Question: This code worked up until I converted my project from ios4 to ios6 (+ARC) and swapped my xib files for storyboards. Now any click I make is counted as a long press.
'''
- (void)viewDidLoad
{
[super viewDidLoad];
for(UIButton *button in buttons)
{
UILongPressGestureRecognizer *longPressRecognizer = [[UILongPressGestureRecognizer alloc] initWithTarget:self action:@selector(longPressDetected:)];
longPressRecognizer.minimumPressDuration = 1;
longPressRecognizer.numberOfTouchesRequired = 1;
[button addGestureRecognizer:longPressRecognizer];
}
'''
}
'''
- (IBAction)longPressDetected:(UIGestureRecognizer *)sender
{
if (sender.state != UIGestureRecognizerStateBegan)
{
NSLog(@"duplicate press cancelled");
return;
}
NSLog(@"LongPress Received");
}
'''

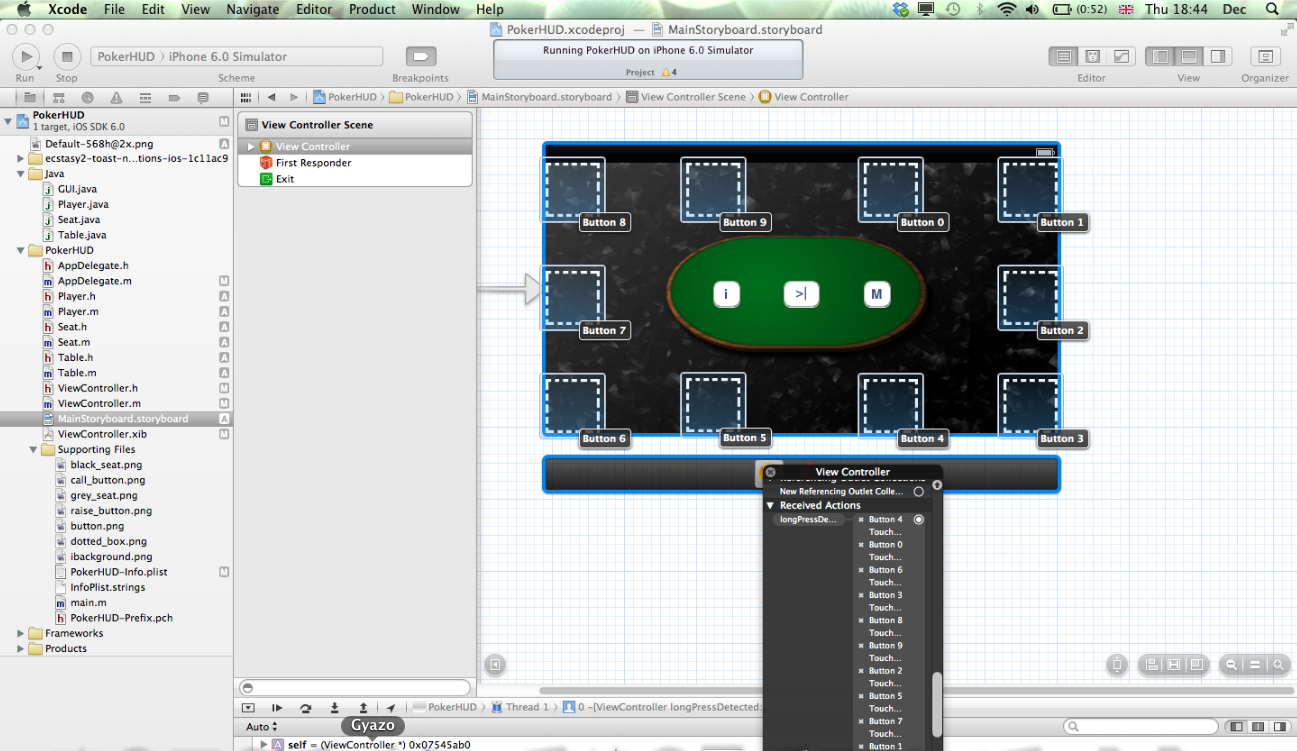
Answer: As per the screenshot you have added, you have linked the buttons to 'longPressDetected:' in storyboard. You need to remove it in storyboard and it will work fine.
Basically it was executing the button action which was also pointing to the same method.